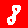
Digit: 8